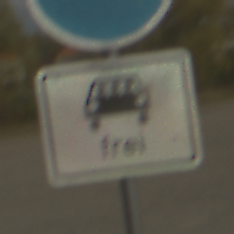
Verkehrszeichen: MehrfachbesetzePersonenkraftwagenFrei
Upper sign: Busssonderstreifen
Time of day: MorningAfternoon
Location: Outdoor (RoadRail)
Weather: PartlyCloudy
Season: NotSpecified
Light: Natural